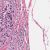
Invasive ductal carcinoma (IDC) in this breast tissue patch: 1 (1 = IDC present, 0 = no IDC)